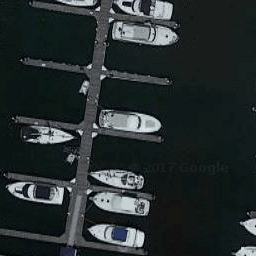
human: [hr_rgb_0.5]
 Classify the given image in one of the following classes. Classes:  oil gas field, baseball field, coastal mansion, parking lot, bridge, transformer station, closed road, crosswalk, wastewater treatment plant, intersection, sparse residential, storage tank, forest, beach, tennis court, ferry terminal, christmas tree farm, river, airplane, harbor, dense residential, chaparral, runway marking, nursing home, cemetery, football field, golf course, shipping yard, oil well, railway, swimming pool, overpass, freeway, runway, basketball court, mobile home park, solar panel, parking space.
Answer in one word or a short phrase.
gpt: harbor